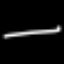
Label: line